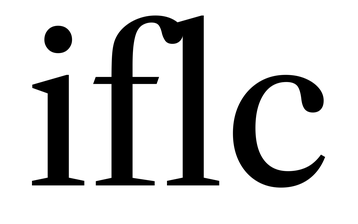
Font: LibreCaslonText_Regular